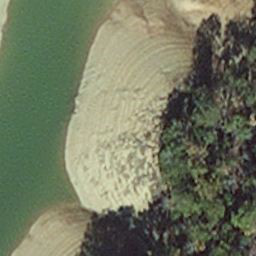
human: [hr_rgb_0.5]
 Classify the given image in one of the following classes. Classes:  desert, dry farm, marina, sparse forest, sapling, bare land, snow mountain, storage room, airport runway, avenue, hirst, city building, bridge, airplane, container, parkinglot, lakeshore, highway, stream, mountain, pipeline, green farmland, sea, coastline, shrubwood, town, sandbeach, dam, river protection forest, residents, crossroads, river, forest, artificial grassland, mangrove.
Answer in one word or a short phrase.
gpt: hirst